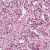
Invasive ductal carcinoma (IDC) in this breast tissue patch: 1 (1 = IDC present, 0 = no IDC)